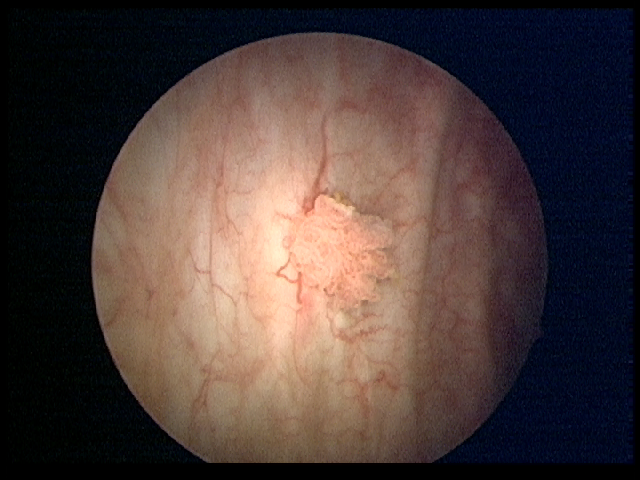
Modality: WLC
Class: Malignant
Subclass: LowGradePapillary
Lesion: L1
Stage: Ta
Morphology: Papillary
Bladder cancer association: Yes